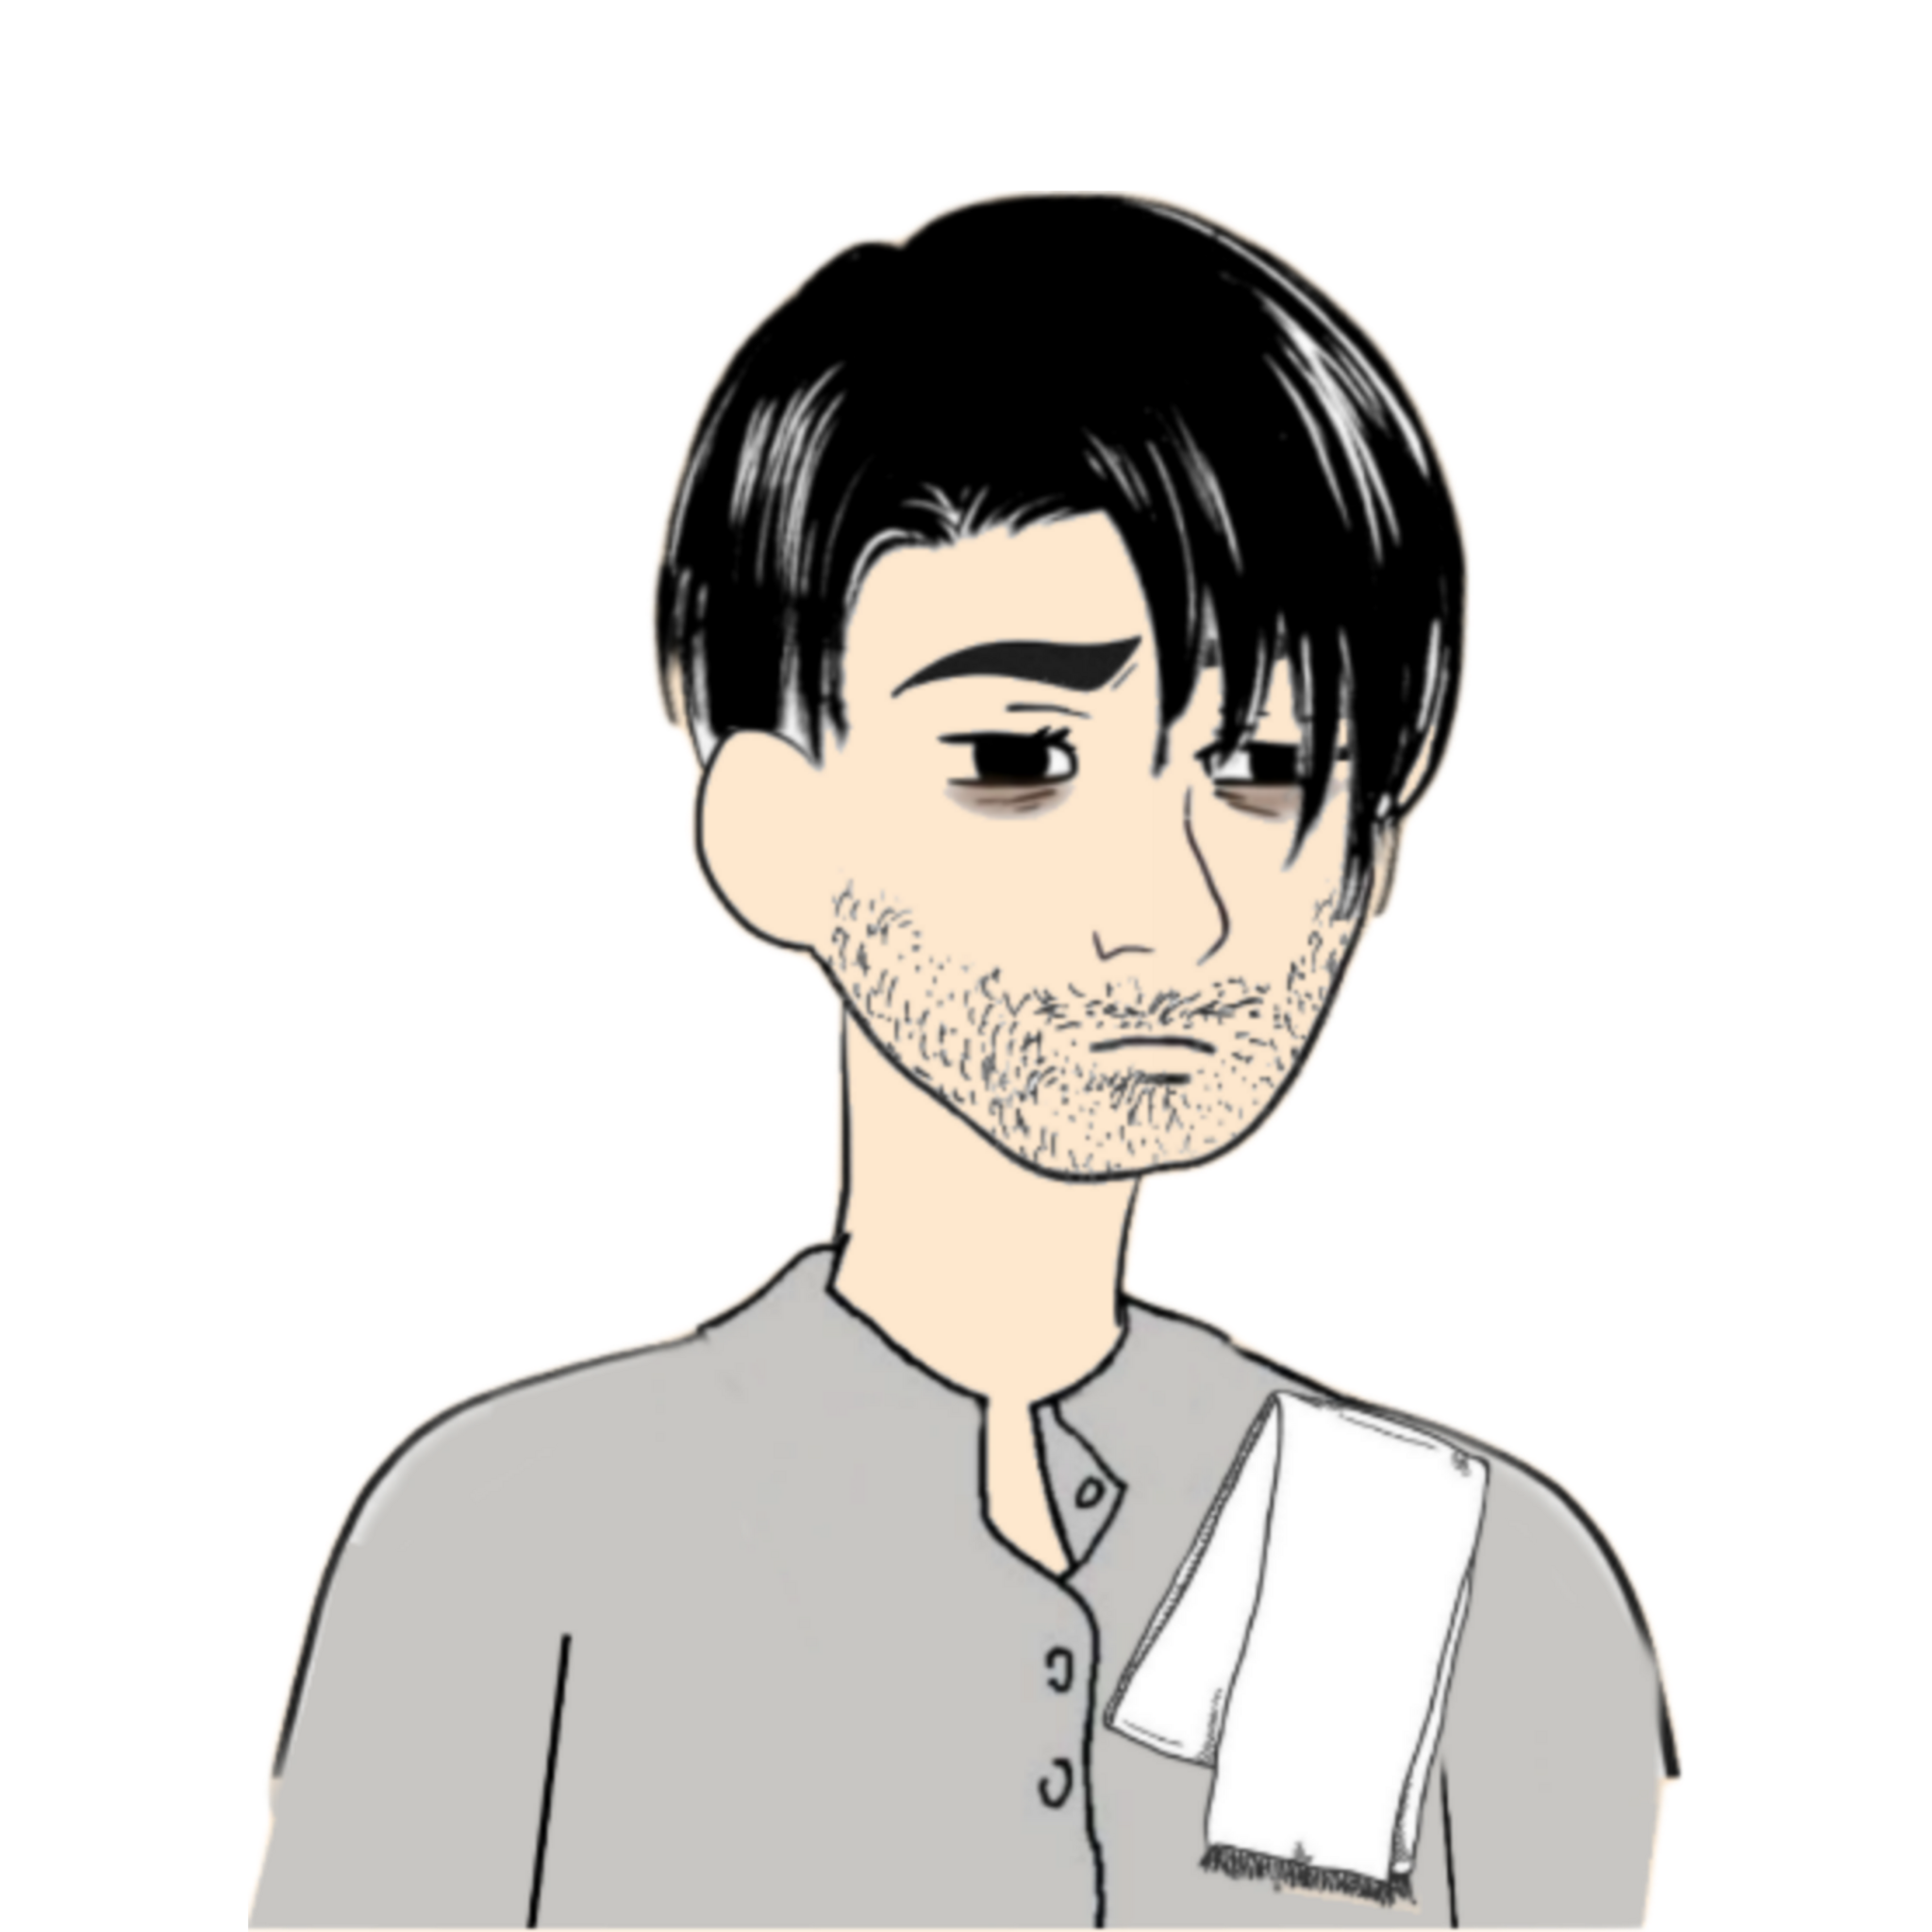
Label: 5_Twinkjak